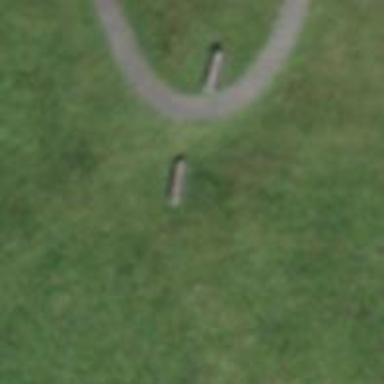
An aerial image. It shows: Bench.